Question: One of my MVC view is not returning correctly after the form submission. The view in which I have my form is at localhost/Home/About (Home is the controller). After the form submits, it loads the main view or localhost. The form in my "About" view looks like the following:
'''
<script type="text/javascript">
$(document).ready(function () {
$("#invoiceform>input").addClass("importGroupInvoice");
});
function setupInvoiceFormsForSubmission() {
$("#ddlform>input.importGroupInvoice").remove();
var $inputs = $("#invoiceform>input").clone();
$("#ddlform").append($inputs);
$inputs.css('display', 'none');
//submit
document.getElementById("ddlform").submit();
}
</script>
<div style="margin-top:-3em">
@model BTSWeb.Models.DropDownModel
@using (Html.BeginForm("About", "Home", FormMethod.Post, new { id = "invoiceform" }))
{
<label style="color:black"> Type the name of the server you want to use. (Example - test-babyadept):
</label>
<span style="margin-left:80px"></span>
@Html.TextBoxFor(x => x.server1)
<p style="margin-top: -82px; margin-left: 730px; color: black; font-size: 17px">From:
<input type="text" id="from" style="height: 18px; width: 70px; font-size: 12px" ></p>
<script type="text/javascript">
<span style="margin-top:-80px"></span>
<label style="color:black"> If you wish you compare the results from two
</label>
@Html.TextBoxFor(x => x.server2)
<p style="margin-top: -83px; margin-left: 752px; color: black; font-size: 17px" >To:
<input type="text" id="to" style="height: 18px; width: 70px; font-size: 12px"></p>
<script type="text/javascript">
document.getElementById('to').value = (new Date()).getMonth()+1 + "/" + (new Date()).getDate() + "/" + (new Date()).getFullYear();
</script>
}
<br>
<input id="Button2" type="button" value="Find Invoices" onclick="setupInvoiceFormsForSubmission()" />
'''
The "About" view in my controller looks like following:
'''
public ActionResult About()
{
var model = new DropDownModel();
return View(model);
}
'''
//
'''
[HttpPost]
public ActionResult About(DropDownModel model)
{
stateId = model.SelectedStateId;
paramcheck = "true";
//System.Diagnostics.Debug.WriteLine(stateId.ToString());
choice = "2";
BillingToolInterface_1.Program p = new BillingToolInterface_1.Program(state, billtype, recurring, budget, paytype, IA, spanish, veteran, status, LDC, rate, adjustments, billtemplate, readtype, server1, server2, choice, paramcheck);
//Thread t = new Thread(new ThreadStart(caller));
//System.Diagnostics.Debug.WriteLine(DataJoin.Connector.data);
model.Message = DataJoin.Connector.data;
//model.SelectedBudgetId = 2;
//System.Diagnostics.Debug.WriteLine(choice);
return View(model);
}
'''
UPDATE:
On further debugging I found out that every time I submit the form, the function for Index view in my controller is called:
'''
[HttpPost][STAThread]
public ActionResult Index(DropDownModel model)
{
System.Diagnostics.Debug.WriteLine("check");
return View(model);
}
'''
HTML form generated:

PS: Sorry for incorrect formatting. Still working on my stackoverflow skills.
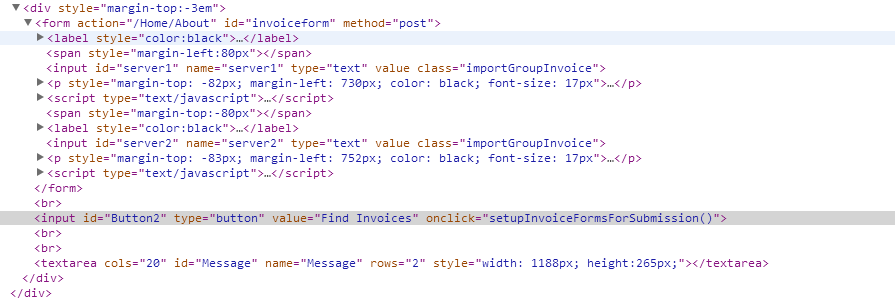
Answer: Your JavaScript function to submit the form says:
'''
document.getElementById("ddlform").submit();
'''
However your form is called 'invoiceform'
Change the JavaScript to:
'''
document.getElementById("invoiceform").submit();
'''